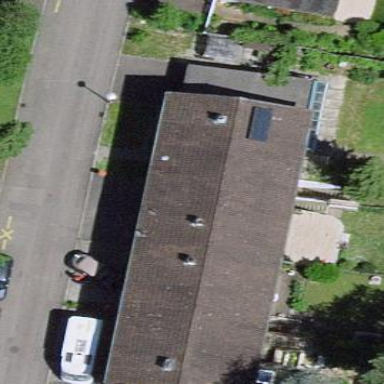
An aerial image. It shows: Terrace building.